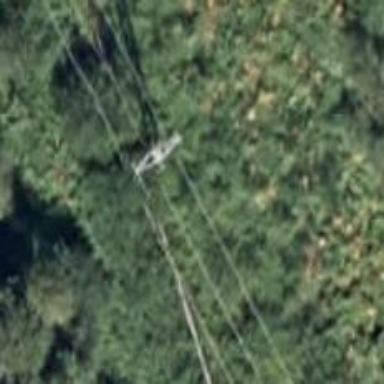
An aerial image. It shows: Power line in the image.